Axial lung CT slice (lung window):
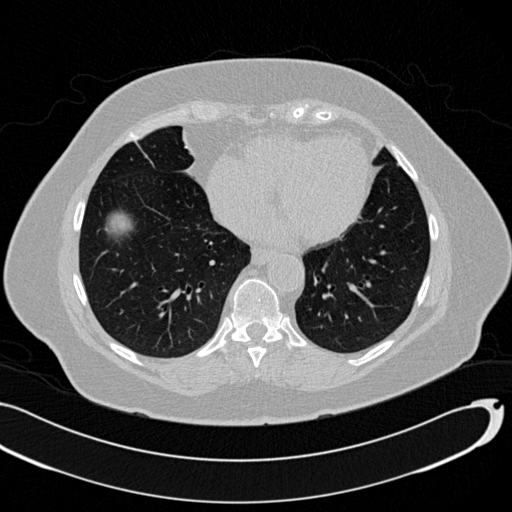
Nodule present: no